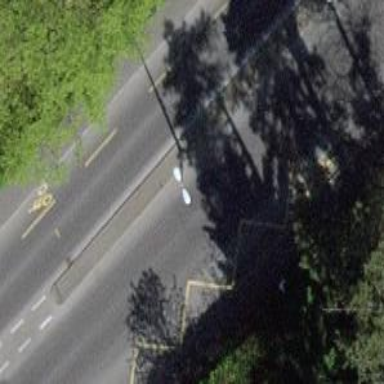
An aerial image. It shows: Bus stop with designated public transport stop position.